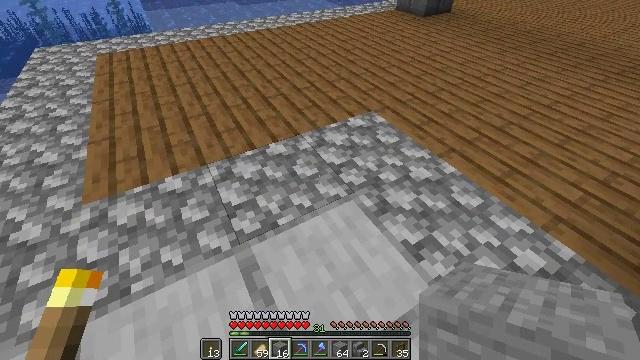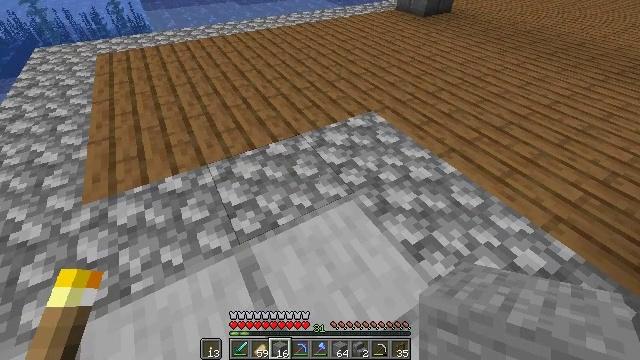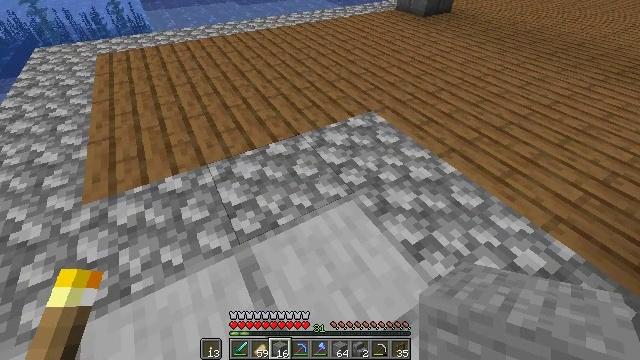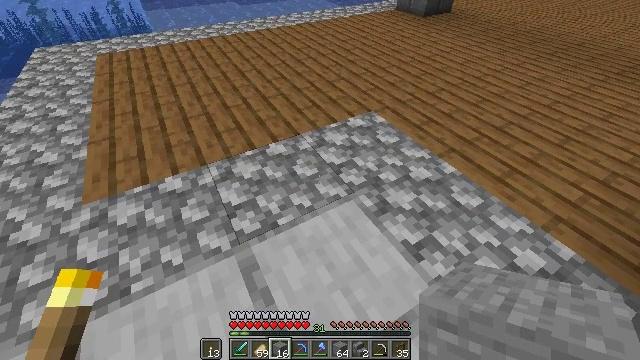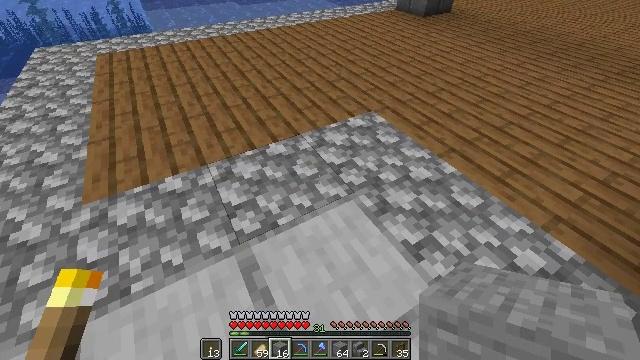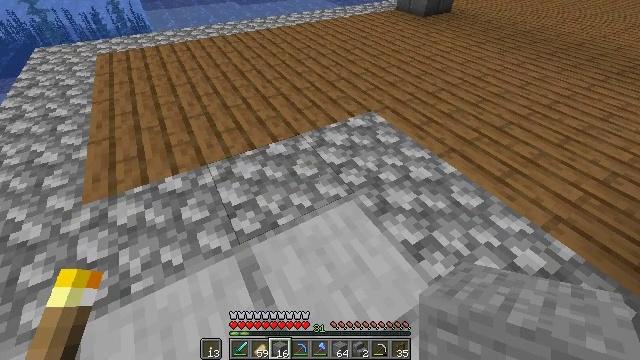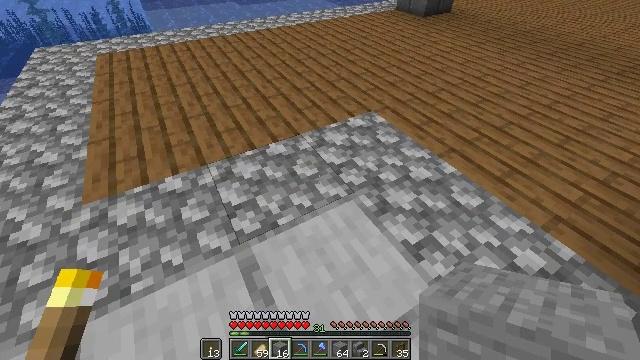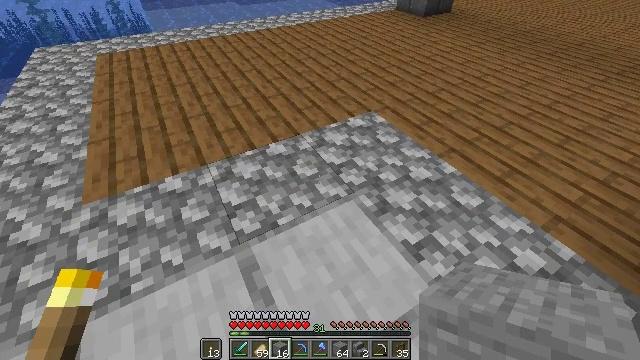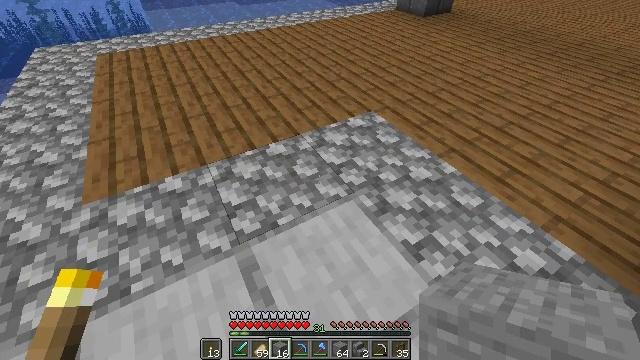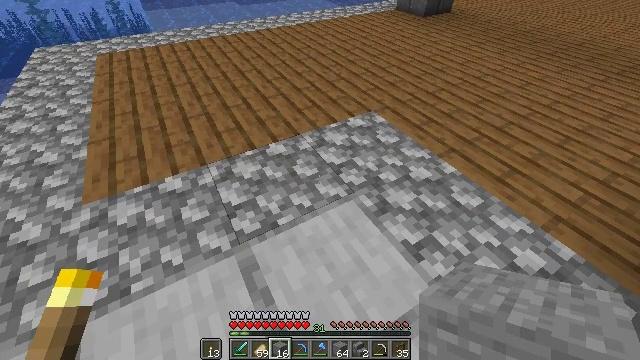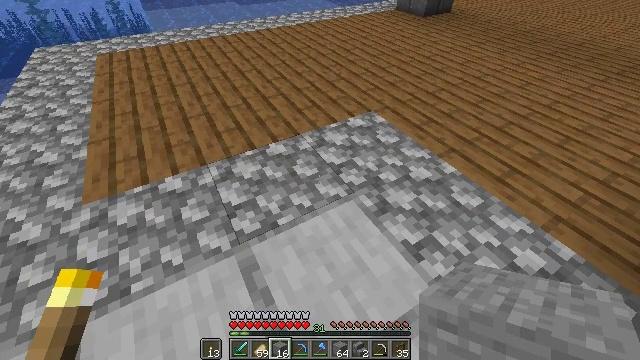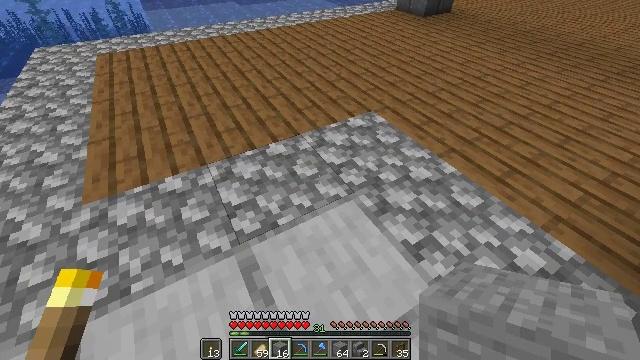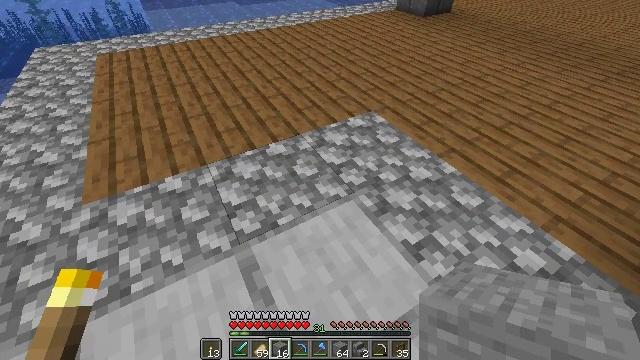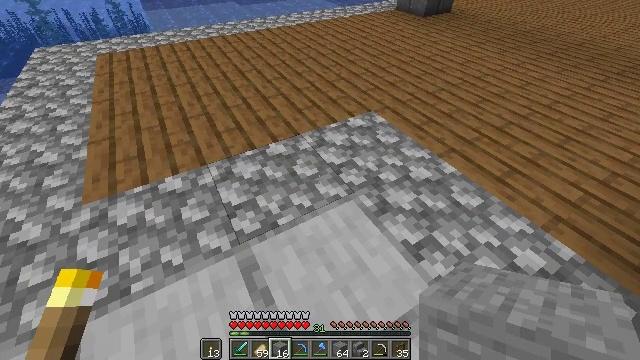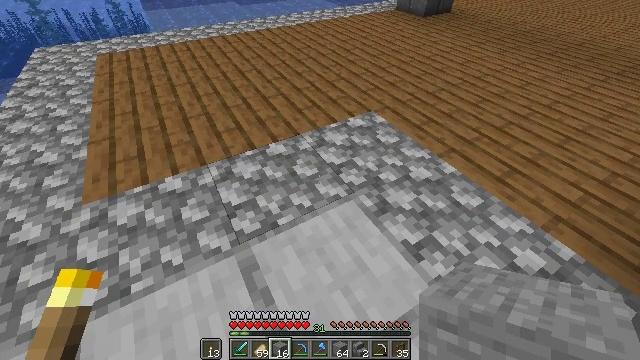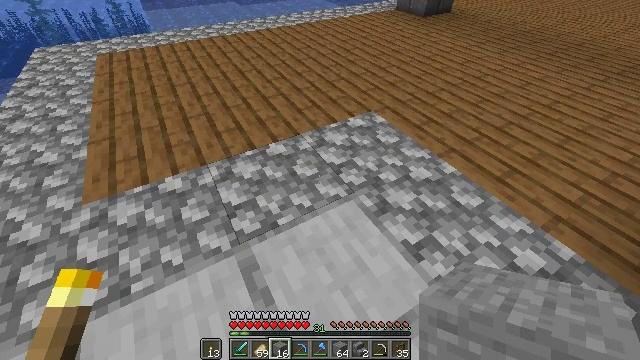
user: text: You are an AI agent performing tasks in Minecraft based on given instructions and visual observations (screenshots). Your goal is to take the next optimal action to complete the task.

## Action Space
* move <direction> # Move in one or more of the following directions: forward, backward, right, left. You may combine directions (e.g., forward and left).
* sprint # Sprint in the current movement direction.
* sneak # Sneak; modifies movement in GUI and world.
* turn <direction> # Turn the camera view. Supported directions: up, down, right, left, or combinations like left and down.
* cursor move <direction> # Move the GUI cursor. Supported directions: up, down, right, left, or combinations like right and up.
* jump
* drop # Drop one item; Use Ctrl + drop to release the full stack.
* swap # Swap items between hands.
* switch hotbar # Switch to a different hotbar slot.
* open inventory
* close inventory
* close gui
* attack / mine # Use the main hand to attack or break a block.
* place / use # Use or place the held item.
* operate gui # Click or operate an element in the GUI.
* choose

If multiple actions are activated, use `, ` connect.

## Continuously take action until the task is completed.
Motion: motion action
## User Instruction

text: Use the crafting table to craft stone bricks from stone.
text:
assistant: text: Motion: no_op
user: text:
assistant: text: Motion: no_op
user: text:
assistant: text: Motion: no_op
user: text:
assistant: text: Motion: no_op
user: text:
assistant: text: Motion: no_op
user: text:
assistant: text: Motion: no_op
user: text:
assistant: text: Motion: no_op
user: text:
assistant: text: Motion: no_op
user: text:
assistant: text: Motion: no_op
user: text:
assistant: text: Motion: no_op
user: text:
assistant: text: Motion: no_op
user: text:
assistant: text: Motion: no_op
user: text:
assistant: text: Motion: no_op
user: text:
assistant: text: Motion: no_op
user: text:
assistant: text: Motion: no_op
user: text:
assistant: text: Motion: no_op
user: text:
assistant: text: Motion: no_op
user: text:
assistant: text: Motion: no_op
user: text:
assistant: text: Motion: no_op
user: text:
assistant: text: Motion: no_op
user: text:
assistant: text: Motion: no_op
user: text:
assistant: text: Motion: no_op
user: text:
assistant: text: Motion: no_op
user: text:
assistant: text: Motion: no_op
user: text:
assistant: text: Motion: no_op
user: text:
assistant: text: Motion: no_op
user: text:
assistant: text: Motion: no_op
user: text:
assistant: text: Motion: no_op
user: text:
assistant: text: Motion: no_op
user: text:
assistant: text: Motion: no_op